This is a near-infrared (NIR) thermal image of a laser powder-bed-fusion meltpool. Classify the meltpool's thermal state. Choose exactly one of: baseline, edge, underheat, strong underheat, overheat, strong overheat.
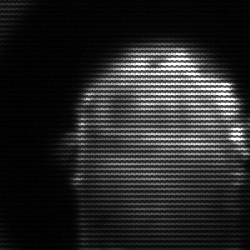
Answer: baseline